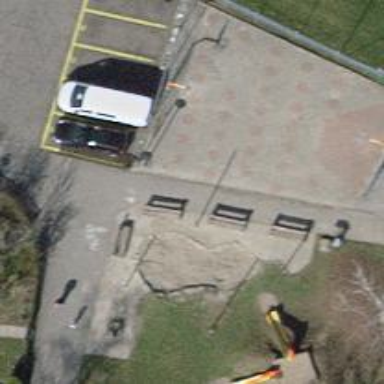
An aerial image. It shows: Brown bench in the vicinity.